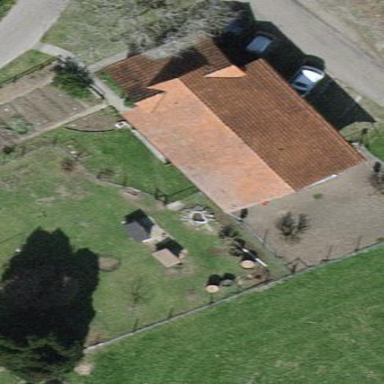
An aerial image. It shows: Farm auxiliary building.